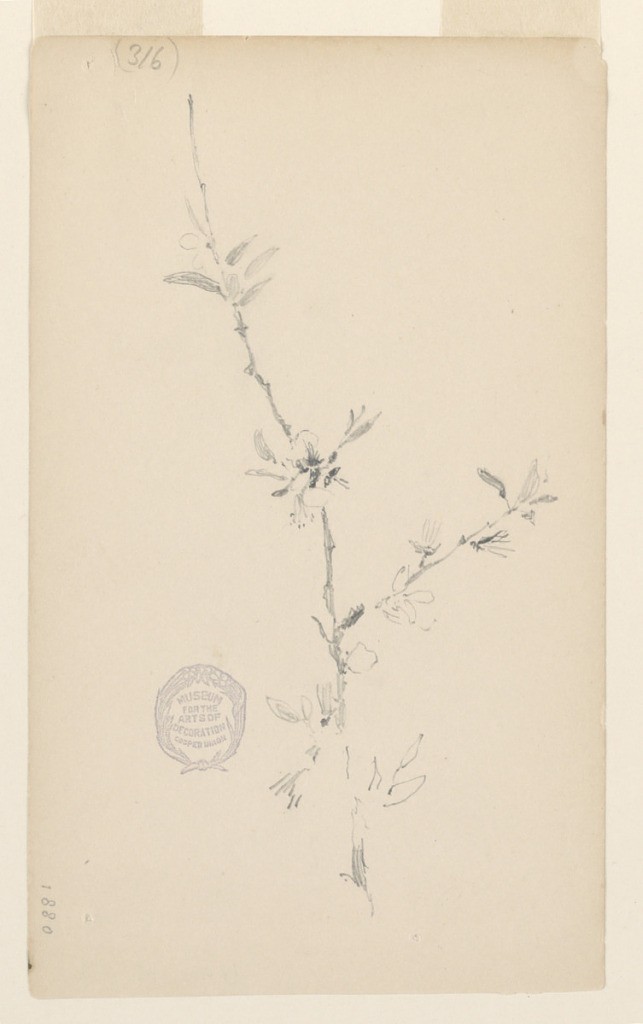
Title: Bough
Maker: Robert Frederick Blum, American, 1857–1903
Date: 1880
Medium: Graphite on wove paper
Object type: Drawing
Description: Sketch of a bough with blossoms and leaves.